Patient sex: M
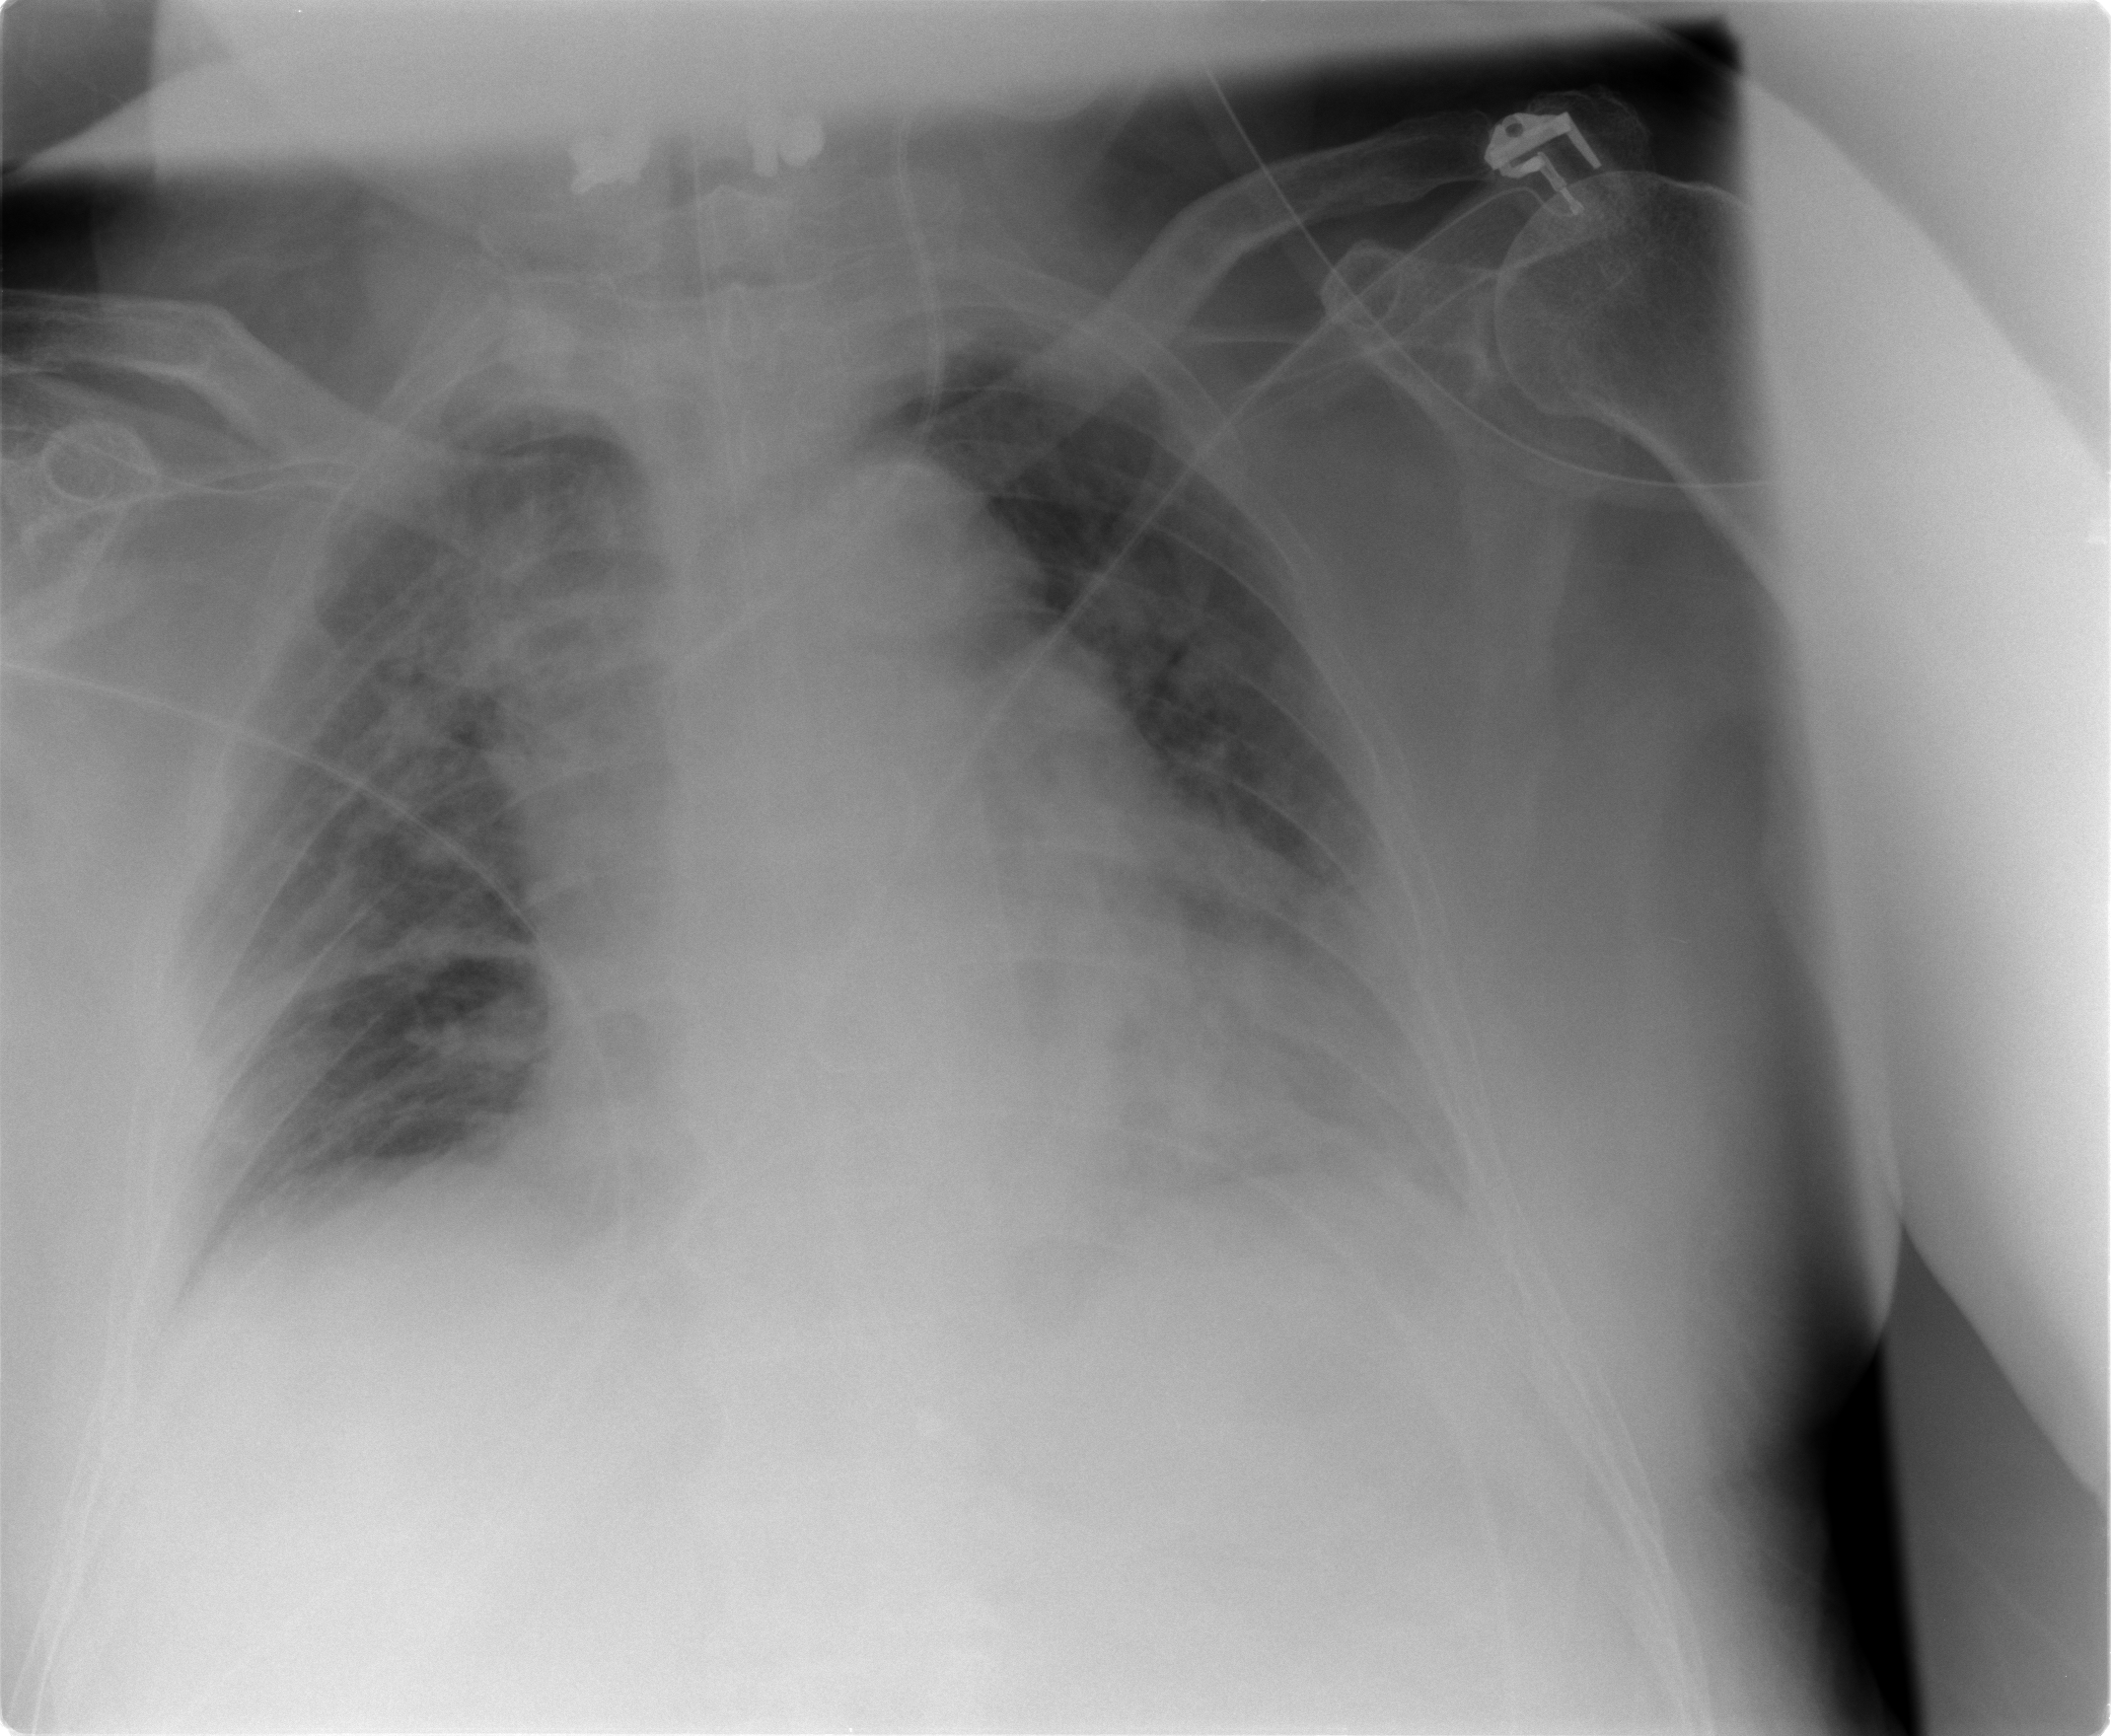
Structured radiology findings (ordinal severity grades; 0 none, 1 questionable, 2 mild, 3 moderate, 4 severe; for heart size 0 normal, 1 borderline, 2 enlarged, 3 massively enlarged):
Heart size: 2
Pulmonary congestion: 2
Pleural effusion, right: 1
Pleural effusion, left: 2
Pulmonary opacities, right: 1
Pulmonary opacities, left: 3
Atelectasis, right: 2
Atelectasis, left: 2